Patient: sex M, age 58
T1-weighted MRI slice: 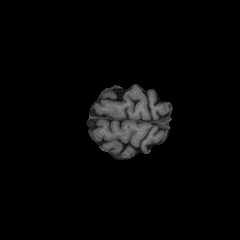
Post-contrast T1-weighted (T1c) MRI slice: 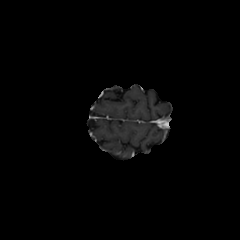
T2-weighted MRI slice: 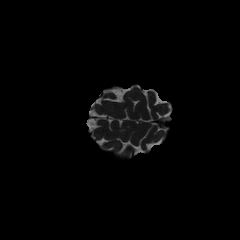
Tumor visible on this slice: no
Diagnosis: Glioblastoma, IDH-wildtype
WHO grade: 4